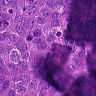
Metastatic tissue present: yes